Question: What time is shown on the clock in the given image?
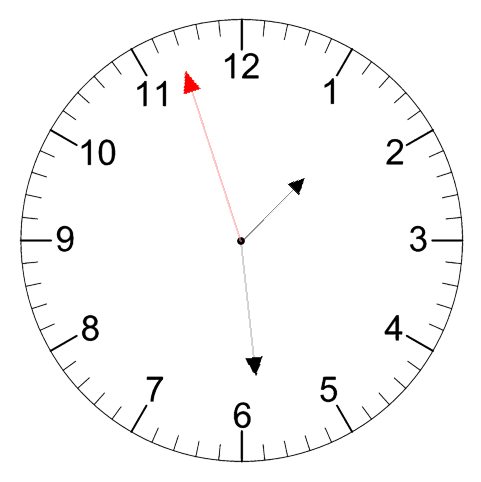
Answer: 01:28:57